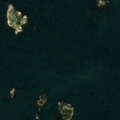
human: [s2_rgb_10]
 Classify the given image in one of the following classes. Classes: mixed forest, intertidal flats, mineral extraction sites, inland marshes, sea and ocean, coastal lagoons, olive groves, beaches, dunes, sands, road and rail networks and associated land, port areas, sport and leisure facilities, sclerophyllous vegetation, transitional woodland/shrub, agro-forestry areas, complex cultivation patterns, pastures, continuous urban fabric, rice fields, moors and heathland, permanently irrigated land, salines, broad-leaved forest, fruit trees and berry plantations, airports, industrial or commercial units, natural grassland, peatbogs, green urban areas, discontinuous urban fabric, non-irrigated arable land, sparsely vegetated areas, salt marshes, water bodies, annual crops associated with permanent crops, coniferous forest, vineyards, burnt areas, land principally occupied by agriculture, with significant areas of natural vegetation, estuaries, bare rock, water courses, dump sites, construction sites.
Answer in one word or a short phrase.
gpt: sea and ocean